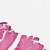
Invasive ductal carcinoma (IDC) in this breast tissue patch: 0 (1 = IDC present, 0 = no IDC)